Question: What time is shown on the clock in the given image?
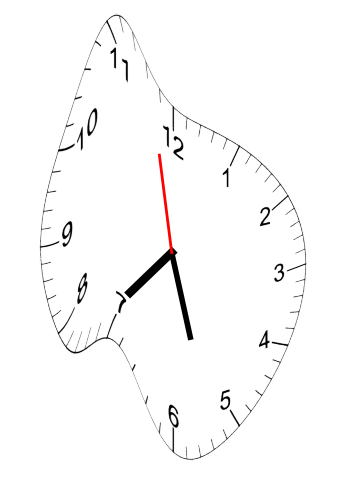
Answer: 07:26:58